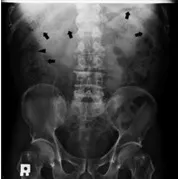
(A) Abdominal radiograph revealed fecal material in the right colon (arrowhead) with thread-like radiopaque densities representing vascular calcifications over the ascending and transverse colon (arrows).
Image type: radiology (x_ray)